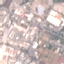
Land use / land cover class: Industrial